Question: All -
Have read various articles on the new keyword and when it should be used:
MSDN - <URL>
StackOverflow - <URL>
Here is a sample code I have written to practice this concept
'''
static void Main(string[] args)
{
Animal a2 = new Dog();
a2.Talk();
a2.Sing();
a2.Greet();
a2.Dance();
Console.ReadLine();
}
class Animal
{
public Animal()
{
Console.WriteLine("Animal constructor");
}
public void Talk()
{
Console.WriteLine("Animal is Talking");
}
public virtual void Sing()
{
Console.WriteLine("Animal is Singing");
}
public void Greet()
{
Console.WriteLine("Animal is Greeting");
}
public virtual void Dance()
{
Console.WriteLine("Animal is Dancing");
}
}
//Derived Class Dog from Animal
class Dog : Animal
{
public Dog()
{
Console.WriteLine("Dog Constructor");
}
public new void Talk()
{
Console.WriteLine("Dog is Talking");
}
public override void Sing()
{
//base.Sing();
Console.WriteLine("Dog is Singing");
}
public new void Dance()
{
Console.WriteLine("Dog is Dancing");
}
}
'''
Any my output is coming as follows:

Whats confusing me is that by using the new keyword in the derieved class is actually showing an output of the base class. Isnt that wrong - isnt new keyword supposed to hide the base class membership so the result for Animal is Talking and Animal is Dancing should not be printed.
Thanks
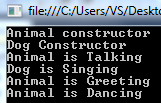
Answer: The "new" means the method is "new" and not an "override". Therefore, if you call a method by that name from the base, it hasn't been overriden so the derived won't be called.